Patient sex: M
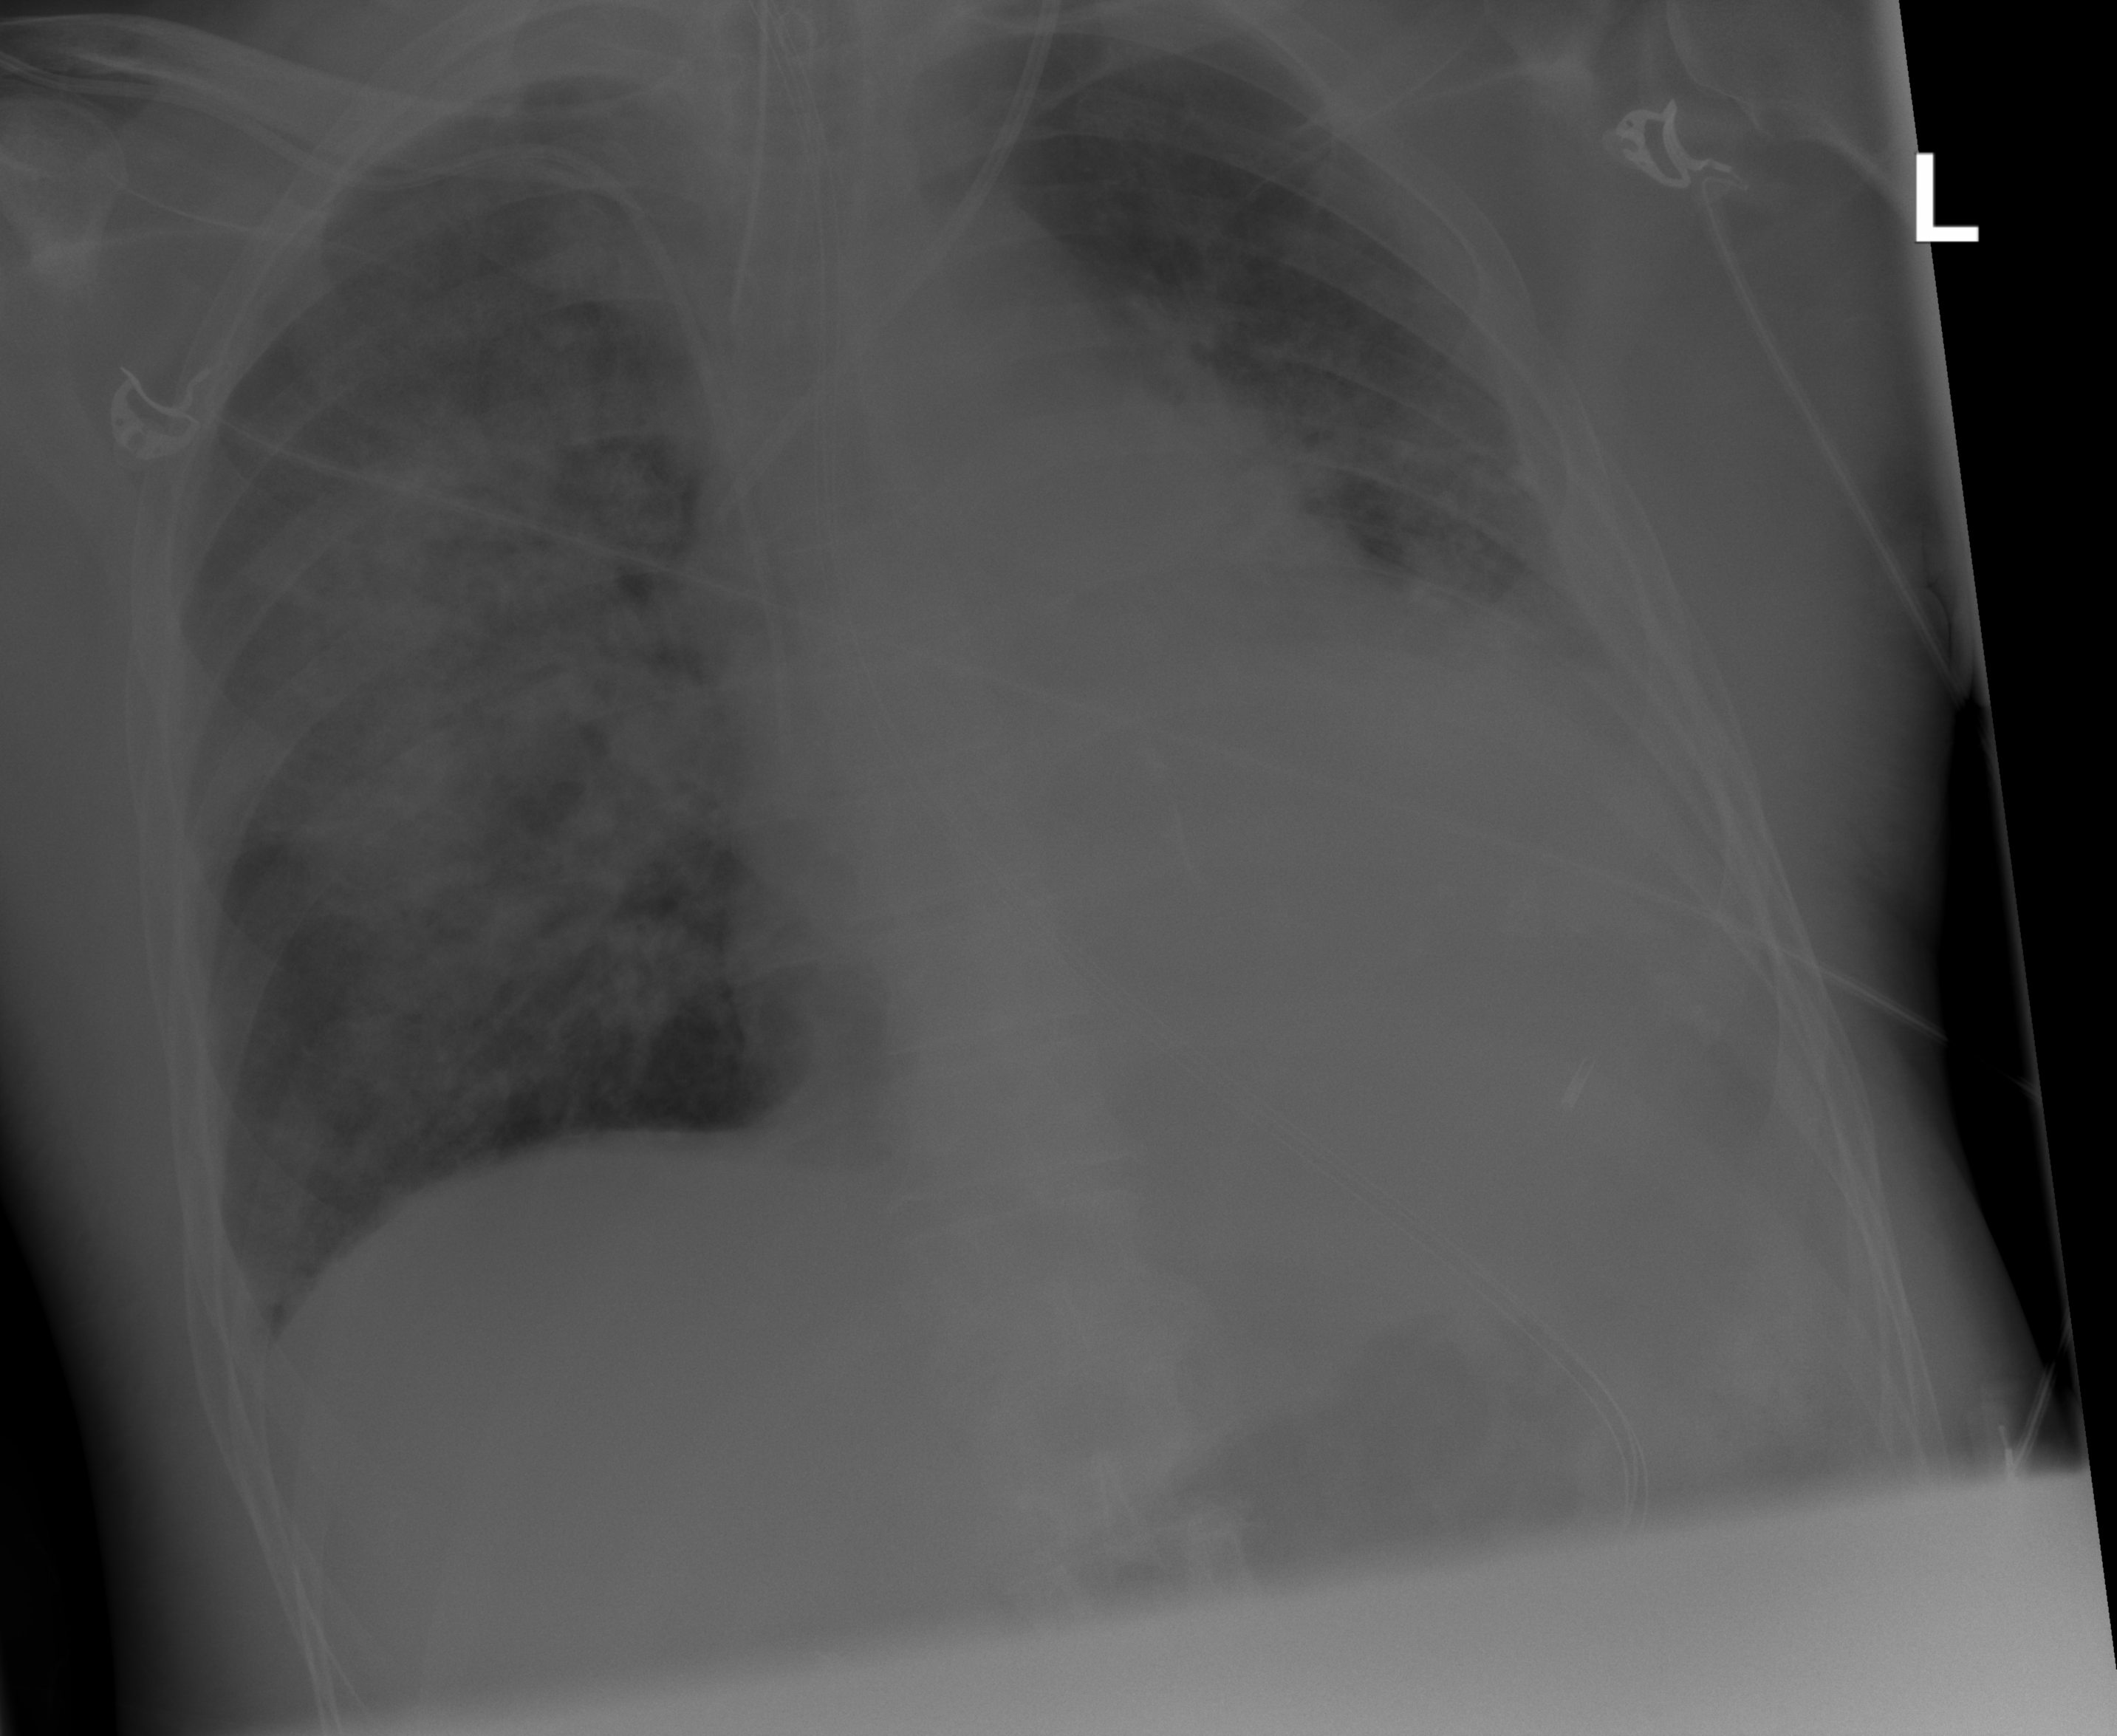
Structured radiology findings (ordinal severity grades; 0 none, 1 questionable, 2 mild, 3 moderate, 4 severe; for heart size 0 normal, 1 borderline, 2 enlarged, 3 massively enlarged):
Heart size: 2
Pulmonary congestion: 2
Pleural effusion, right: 0
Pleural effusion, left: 2
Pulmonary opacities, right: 3
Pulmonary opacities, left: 2
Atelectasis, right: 2
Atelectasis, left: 2